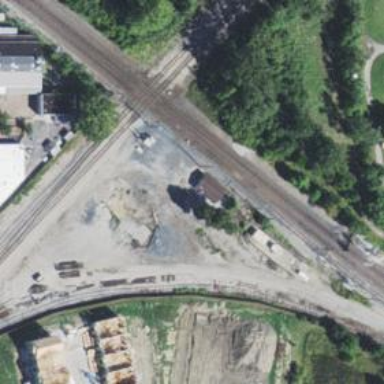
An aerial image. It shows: Railway junction.